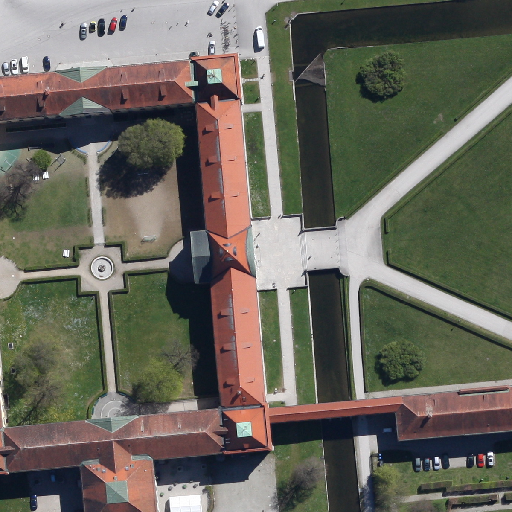
Referring expression: car